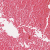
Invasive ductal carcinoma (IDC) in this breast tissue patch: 0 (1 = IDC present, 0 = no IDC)